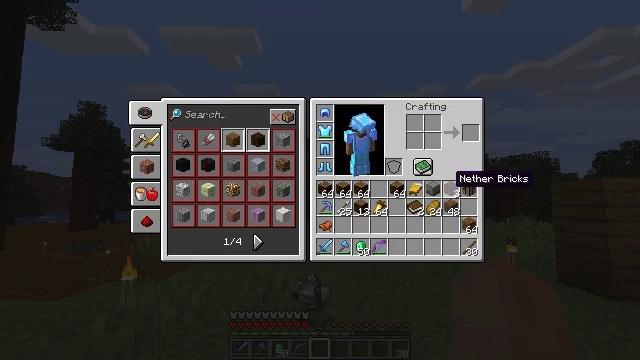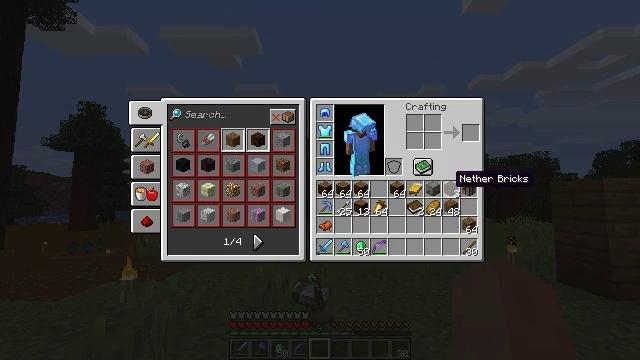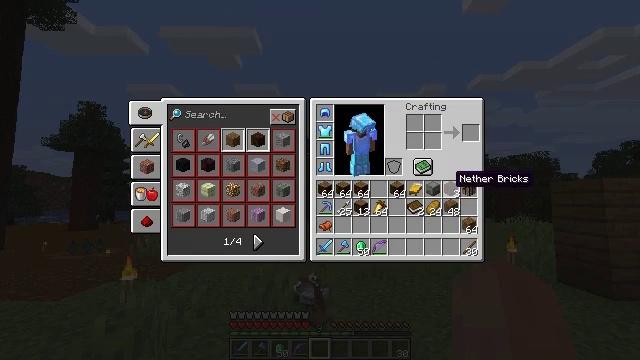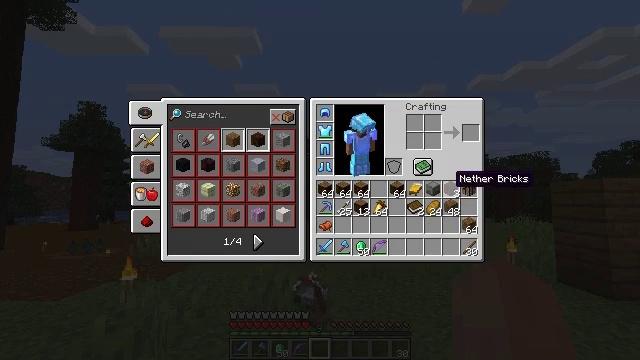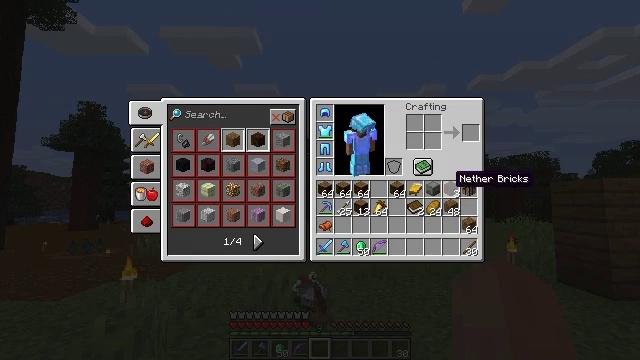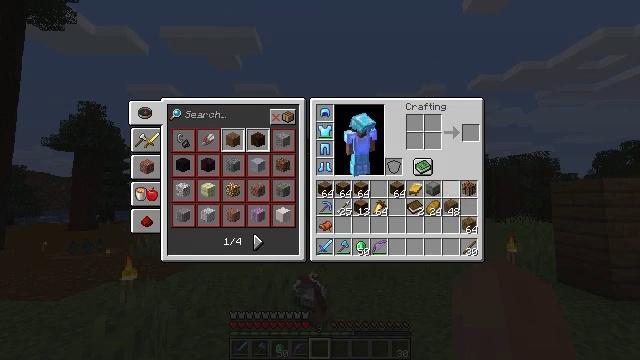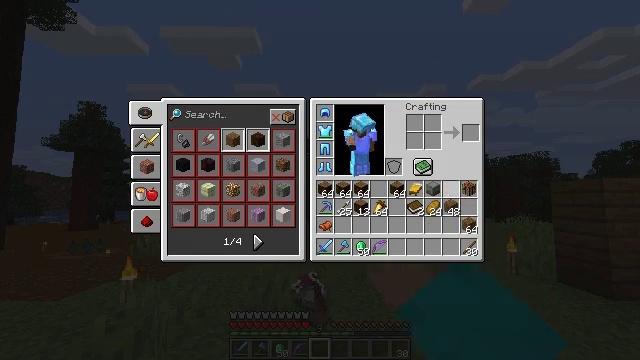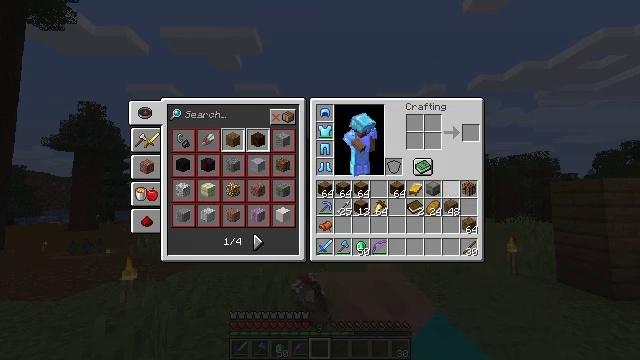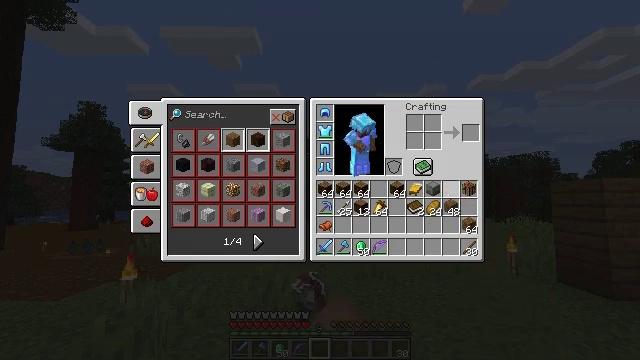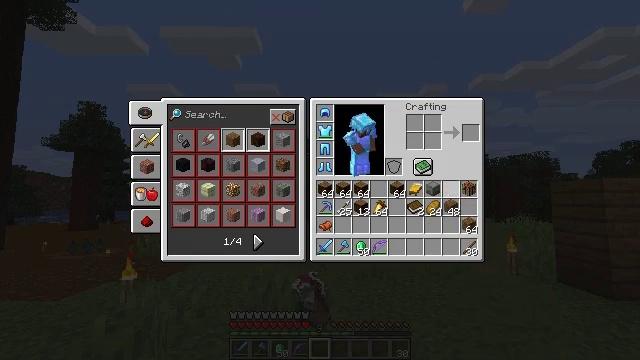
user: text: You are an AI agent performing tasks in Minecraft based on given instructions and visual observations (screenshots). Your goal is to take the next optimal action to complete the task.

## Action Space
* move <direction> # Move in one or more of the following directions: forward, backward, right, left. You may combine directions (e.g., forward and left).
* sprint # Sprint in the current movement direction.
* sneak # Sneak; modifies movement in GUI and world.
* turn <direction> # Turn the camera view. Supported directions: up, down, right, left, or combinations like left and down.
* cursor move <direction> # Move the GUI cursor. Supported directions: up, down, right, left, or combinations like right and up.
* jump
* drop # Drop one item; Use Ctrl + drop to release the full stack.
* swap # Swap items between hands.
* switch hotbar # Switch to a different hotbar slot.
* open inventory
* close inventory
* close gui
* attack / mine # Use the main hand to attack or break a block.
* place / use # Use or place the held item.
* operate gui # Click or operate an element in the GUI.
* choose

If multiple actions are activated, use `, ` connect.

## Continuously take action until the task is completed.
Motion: motion action
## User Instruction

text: Remove a nether brick from the inventory.
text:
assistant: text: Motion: sprint
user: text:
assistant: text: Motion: sprint
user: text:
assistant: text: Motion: sprint
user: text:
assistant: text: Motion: sprint
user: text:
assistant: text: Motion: sprint, drop
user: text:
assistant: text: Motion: sprint, drop
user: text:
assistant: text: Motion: sprint
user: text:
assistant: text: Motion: sprint
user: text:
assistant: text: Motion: sprint, cursor move right
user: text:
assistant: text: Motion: sprint